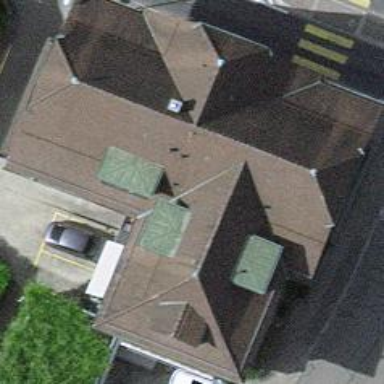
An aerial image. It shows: Building with hipped roof shape.